Question: I was trying to play with pointer syntax and I didn't get why I was getting some of the errors I've got. Then when I've tried to compile it with gcc it worked. Is there a way to fix this in NetBeans? It's really annoying to work with false errors...

The code in the picture is:
'''
int (*(*f3(int z))(double ))(float ){
return NULL;
}
'''
This is broken as well yay! :
'''
char (* ( *f())[])(){
return NULL;
}
'''
It seems that <URL> is better in parsing C that this IDE, embarrassing...
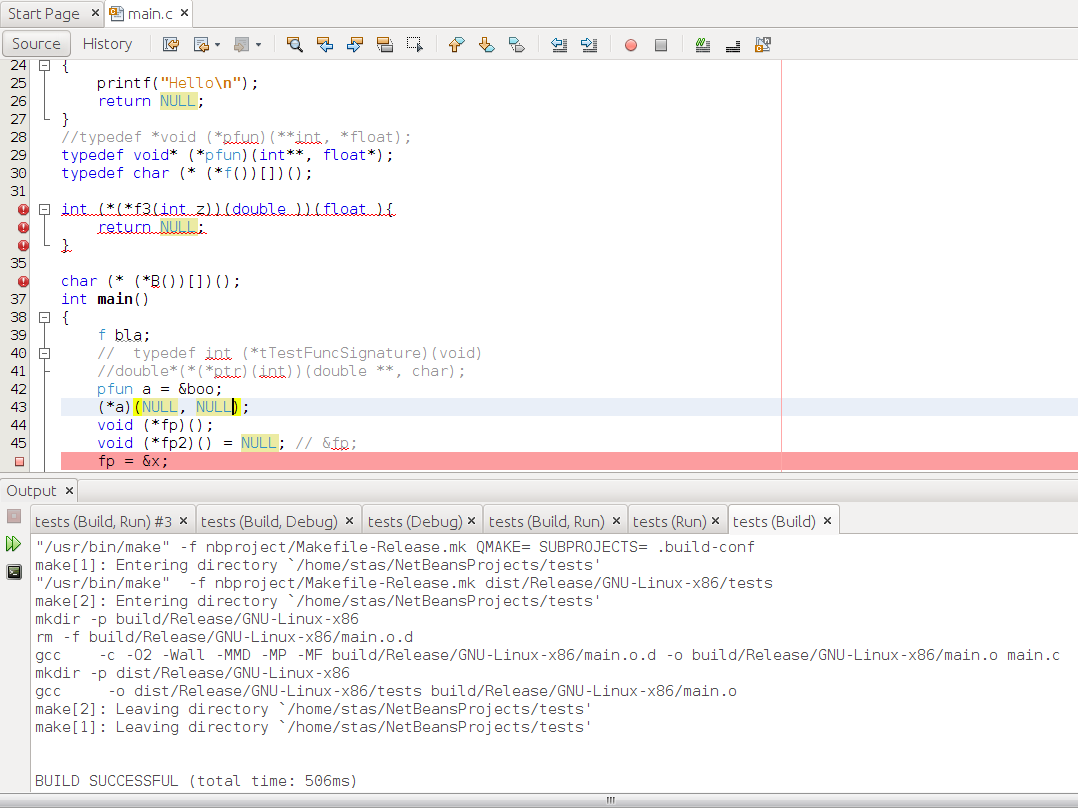
Answer: This seems to be a bug in Netbeans, there's nothing you can do about it except for reporting it (or fixing it yourself). I think you can't even completely turn off these error indications in Netbeans.
Netbeans has a lot of bugs like this, and other IDEs like Eclipse and Code::Blocks are no better. Although I would think that parsing entered code is the single most important core functionality of an IDE that distinguishes it from an ordinary text editor, they fail surprisingly often when you write some more complicated constructs or use newer language features.